Field crop: tomato
Growth stage: 1
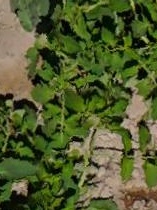
Species: tomato